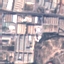
Land use / land cover class: Industrial